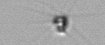
Label: Calciopappus